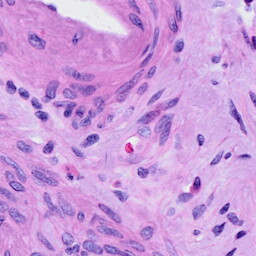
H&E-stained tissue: Cervix